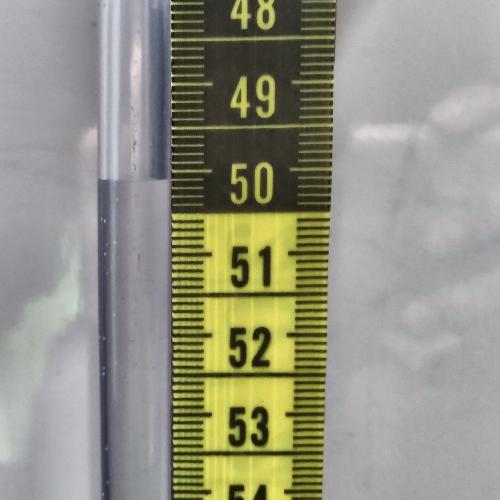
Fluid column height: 50.1 cm